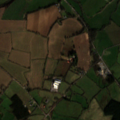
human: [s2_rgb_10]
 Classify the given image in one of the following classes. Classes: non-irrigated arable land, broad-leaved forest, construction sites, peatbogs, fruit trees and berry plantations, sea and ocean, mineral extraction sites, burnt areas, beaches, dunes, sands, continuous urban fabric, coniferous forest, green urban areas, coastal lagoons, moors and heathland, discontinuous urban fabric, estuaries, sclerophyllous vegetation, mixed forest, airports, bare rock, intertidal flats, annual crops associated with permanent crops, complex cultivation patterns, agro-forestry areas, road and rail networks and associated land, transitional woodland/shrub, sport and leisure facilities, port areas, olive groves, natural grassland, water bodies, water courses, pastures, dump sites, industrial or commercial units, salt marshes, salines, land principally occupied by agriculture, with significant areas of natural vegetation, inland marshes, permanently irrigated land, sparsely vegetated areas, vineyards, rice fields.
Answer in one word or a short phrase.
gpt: non-irrigated arable land, pastures